Question: I cannot access my device's calendar using Eventkit. I am using a EKEventEditViewController to present a view for adding a calendar entry.
'''
EKEventStore *eventStore = [[EKEventStore alloc] init];
EKEventEditViewController *eventController = [[EKEventEditViewController alloc]init];
eventController.eventStore = eventStore;
eventController.editViewDelegate = self;
...
[self presentViewController:eventController animated:YES completion:nil];
'''
This but I get the following (iOS6):

Checking the privacy settings as advised doesn't show any entry at all for my app.
How to solve this and grant access?
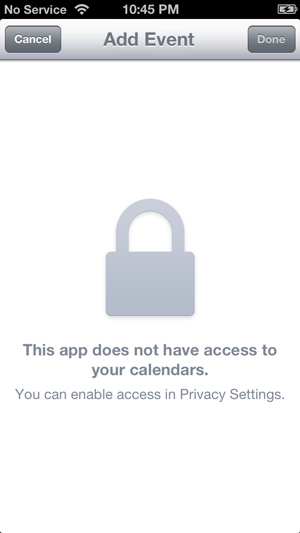
Answer: You can request access
'''
EKEventStore *store = [[EKEventStore alloc] init];
if([store respondsToSelector:@selector(requestAccessToEntityType:completion:)]) {
[store requestAccessToEntityType:EKEntityTypeEvent completion:^(BOOL granted, NSError *error) {
/* This code will run when uses has made his/her choice */
}];
}
'''
You can also add a key to the plist (NSCalendarsUsageDescription) that will display a string when requesting said access.